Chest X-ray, PA view. Patient: 55 years old, sex F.
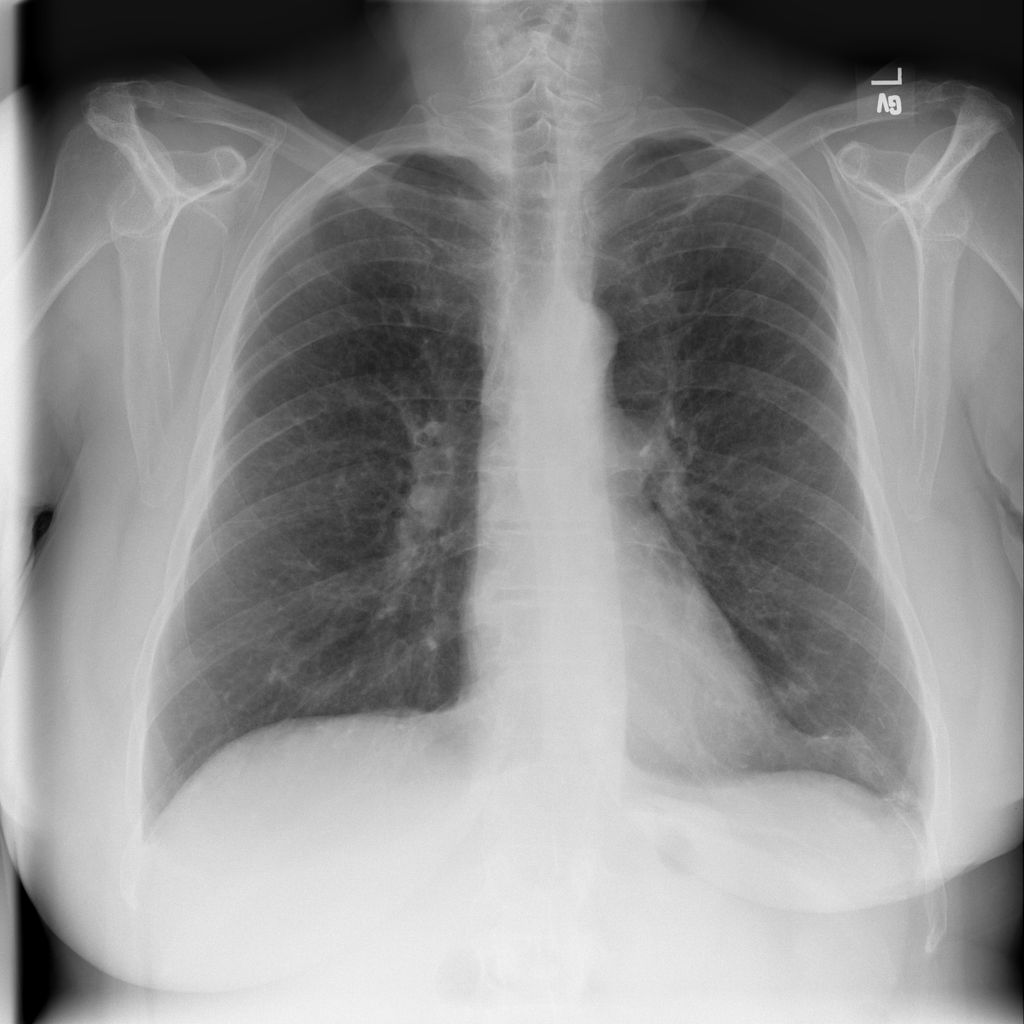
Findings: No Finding